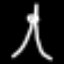
Label: The Eiffel Tower